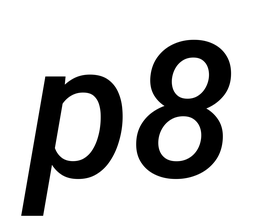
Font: Roboto-Italic_Medium_Italic